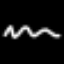
Label: squiggle